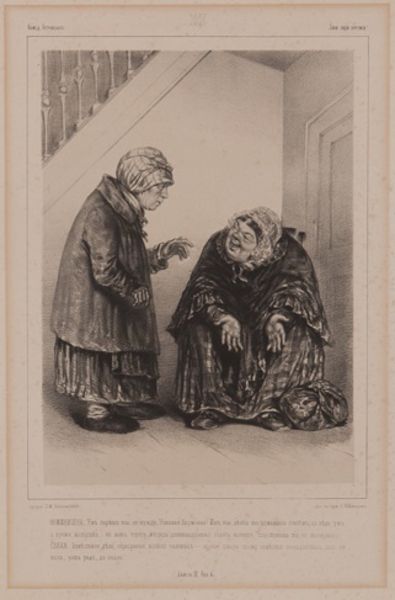
Titel: Scene from Ostrovskii's play It's a Family Affair-We'll Settle It Ourselves, Scene from Ostrovskii's play It's a Family Affair-We'll Settle It Ourselves
Künstler: Petr Mikhailovich Boklevskii
Standort: Amherst (Massachusetts, USA)
Institution: Mead Art Museum, Amherst College
Schlagwörter: chair, hands, hat, stairs, white, women, black, conversation, dress, dresses, frauen, interior, ladies, lady, nose, old, sit, sitting, skirt, talk, talking, wall, woman, picture, print, floor, railing, staircase, hand, wood, sad, head, house, child, eyes, feet, drawing, paper, black and white, coat, granny, kerchief, mouth, scarf, coats, dog, etching, illustration, writing, photo, door, cloak, clothes, cat, walls, art, shoes, animal, book, lithograph, pointing, gesture, page, standing, klein, angle, creepy, parents, text, planks, buch, alt, dick, inside, rags, treppe, socks, bag, old lady, stairway, chari, bannister, hunch, stout, haf, hag, homeless, explain, fhoes, bildunterschfit, sat, staird